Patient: sex M, age 83
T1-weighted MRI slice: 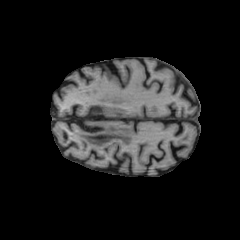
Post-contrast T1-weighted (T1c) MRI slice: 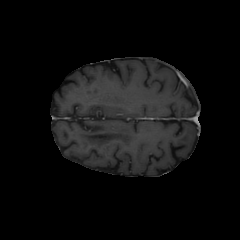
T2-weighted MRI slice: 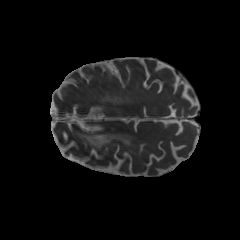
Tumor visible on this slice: no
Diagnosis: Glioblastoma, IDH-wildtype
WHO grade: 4